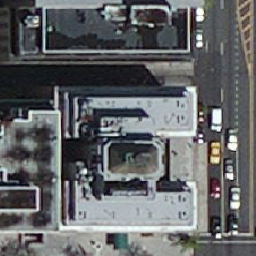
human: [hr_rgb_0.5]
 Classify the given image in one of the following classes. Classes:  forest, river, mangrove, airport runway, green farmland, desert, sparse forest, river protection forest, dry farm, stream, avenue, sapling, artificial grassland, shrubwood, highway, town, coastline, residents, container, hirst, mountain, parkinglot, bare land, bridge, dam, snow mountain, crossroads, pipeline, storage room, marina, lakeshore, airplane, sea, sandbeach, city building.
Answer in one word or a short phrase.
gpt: city building